Question: I'm trying to make 3 divs equidistant from each other and also want to align then in center. I am using Foundation framework to make it responsive.It should be

'''
*, *:before, *:after {
box-sizing: border-box;
}
*, *:before, *:after {
box-sizing: border-box;
}
.large-10 {
width: 83.3333%;
}
.column, .columns {
float: left;
padding-left: 0.9375em;
padding-right: 0.9375em;
position: relative;
}
div, dl, dt, dd, ul, ol, li, h1, h2, h3, h4, h5, h6, pre, form, p, blockquote, th, td {
margin: 0;
}
*, *:before, *:after {
box-sizing: border-box;
}
body {
color: #222222;
cursor: default;
font-family: "Helvetica Neue","Helvetica",Helvetica,Arial,sans-serif;
font-style: normal;
font-weight: normal;
line-height: 1;
}
html, body {
font-size: 100%;
}
'''
and <URL> is the website url.
Foundation class
makes it forcefully align left. I am not able to align it center.
'''
<center>
<div class="large-10 columns">
<div class="large-3 columns webImageText">
<div class="large-12 columns subWebImageText">itoShi Ji itoShi Ji itoShi Ji itoShi Ji itoShi Ji itoShi Ji itoShi Ji itoShi Ji </div>
<div class="large-12 columns subWebImageText2">itoShi Ji itoShi Ji itoShi Ji itoShi Ji itoShi Ji itoShi Ji </div>
<div class="large-12 columns"><img id="imageStyle" src="img/image48.JPG"></div>
</div>
<div class="large-3 columns webImageText" style="float:left;">
<div class="large-12 columns subWebImageText" style="font-weight:none;">itoShi Ji itoShi Ji itoShi Ji itoShi Ji itoShi Ji itoShi Ji itoShi Ji itoShi Ji </div>
<div class="large-12 columns subWebImageText2">itoShi Ji itoShi Ji itoShi Ji itoShi Ji itoShi Ji itoShi Ji </div>
<div class="large-12 columns"><img id="imageStyle" src="img/image49.JPG"></div>
</div>
<div class="large-3 columns webImageText" style="float:left;overflow:hidden;margin-right:0;">
<div class="large-12 columns subWebImageText">itoShi Ji itoShi Ji itoShi Ji itoShi Ji itoShi Ji itoShi Ji itoShi Ji itoShi Ji </div>
<div class="large-12 columns subWebImageText2">itoShi Ji itoShi Ji itoShi Ji itoShi Ji itoShi Ji itoShi Ji </div>
<div class="large-12 columns"><img id="imageStyle" src="img/image50.JPG"></div>
</div>
</div>
</center>
'''
Need ur help. Thanks in advance.
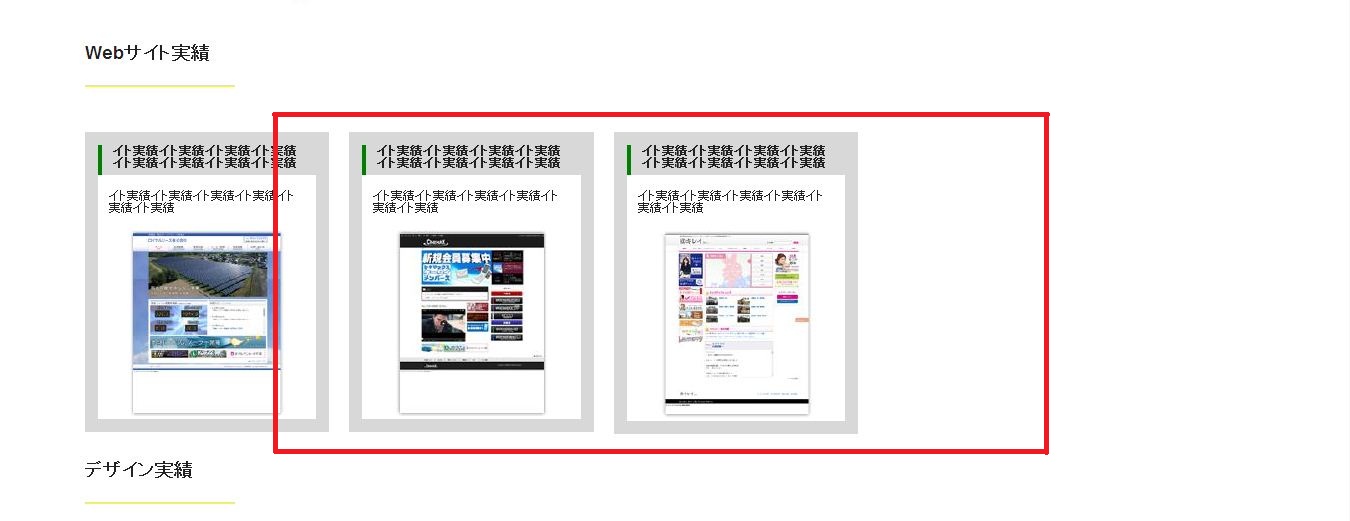
Answer: With Foundation Zurb you can use the classes, e.g.
'''
<div class="row">
<div class="columns small-10 small-centered">
<!-- your content -->
</div>
</div>
'''
The <URL> has more information about the grid.